Question: I have a gridview that display's audio path's stored in database model, and then grabs it's file in the path attached to a play button to simply play the audio file.

'''
<?= GridView::widget([
'dataProvider' => $dataProvider,
'filterModel' => $searchModel,
'columns' => [
['class' => 'yii\grid\SerialColumn'],
//'id',
'nome',
//'ficheiro',
[
'label' => '',
'format' => 'raw',
'value'=> function($data) { return Html::a('&#9658;',$data->ficheiro); },
],
['class' => 'yii\grid\ActionColumn', 'template' => ''],
],
]); ?>
'''
But now i changed my mind and wanted to implement inside the gridview, instead of the the play button, some kind of widget or audio player with button and perhaps percentage of file listened.
Just like spotify or similar.
'''
'value'=> AudioJs::widget(['files'=>'1.mp3']),
'''
It throws error: Getting unknown property: app\models\Faixas::
I thank for any ideas that help me solve this.
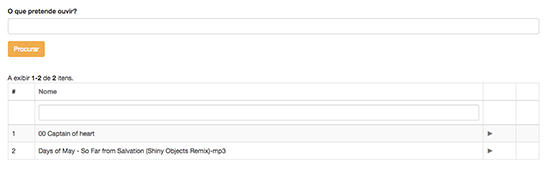
Answer: why not a html5 audio player
'''
'value' => function ($model) {
return "<audio controls='controls'>
<source src='" . $model->ficheiro . "' type='audio/mp3' />
</audio>" ;
},
'''